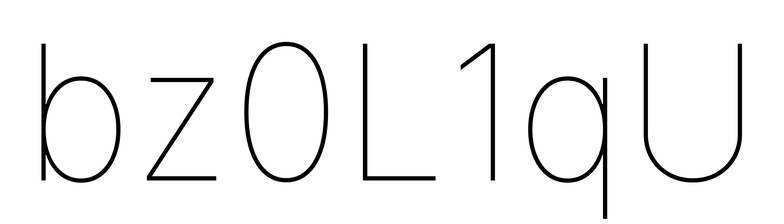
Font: Inter_Thin